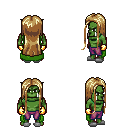
a pixel art fantasy rpg character, male body template, orc, green skin, green cape, magenta pants, blonde extra-long hairstyle, gold gloves, white slippers, four views (front, back, left, right), 2x2 character sprite sheet, small pixel art, hard edges, no anti-aliasing